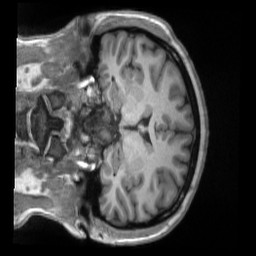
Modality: T1w
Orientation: coronal
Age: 25
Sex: female
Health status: ill
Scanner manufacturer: siemens
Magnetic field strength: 3 T
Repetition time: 2.2 s
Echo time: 0.00157 s